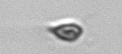
Label: Cryptophyta